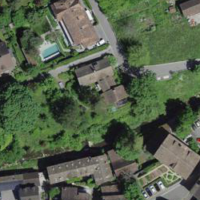
EUNIS habitat code: 55
Species observed at this site:
Galanthus nivalis
Salvia pratensis